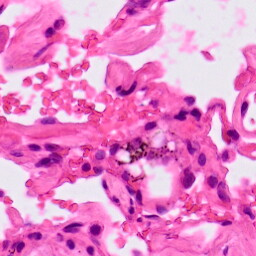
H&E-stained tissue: Lung